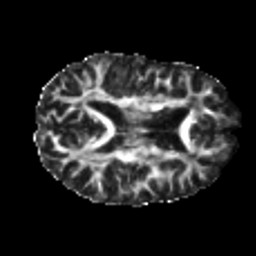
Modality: FA
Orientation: axial
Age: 20
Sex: female
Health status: healthy
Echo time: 0.074 s